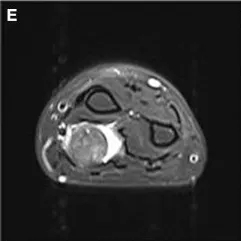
Magnetic resonance images. (E) Axial fat-suppressed T2-weighted images show heterogeneous density inside the tumor and high intensity around the tumor.
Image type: radiology (mri)